Question: When I try to install my IPA from iPhone Configuration Utility, I get a "The argument is invalid." dialog. I cleared the console before installing, and there was no change in the console. This happens on iOS6.1 on an iPod Touch 5 and an iPad 3 as well as on iOS7b6 on an iPod Touch 5.

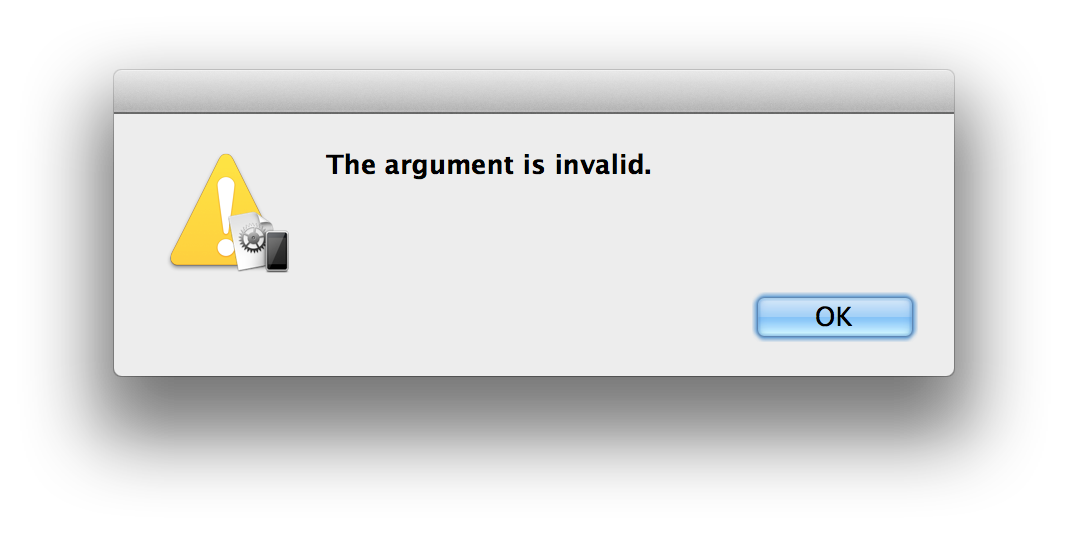
Answer: My IPA had an invalid symlink. Xcode actually has a warning for this, but it is very easy to miss.